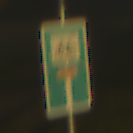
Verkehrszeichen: SackgasseRadverkehrDurchlaessig
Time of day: SunriseSunset
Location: Outdoor (Nature)
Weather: Clear
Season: NotSpecified
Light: Natural